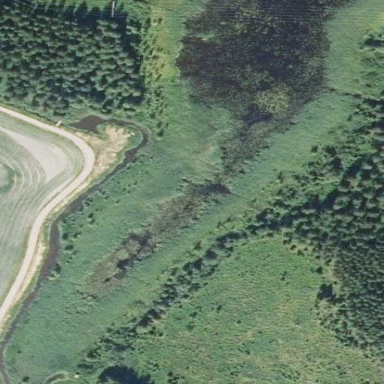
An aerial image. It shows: Reedbed in wetland area.